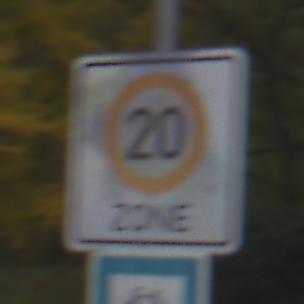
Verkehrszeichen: BeginnZone20
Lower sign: SackgasseRadverkehrDurchlaessig
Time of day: Midday
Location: Outdoor (Nature)
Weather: Overcast
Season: Autumn
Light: Natural